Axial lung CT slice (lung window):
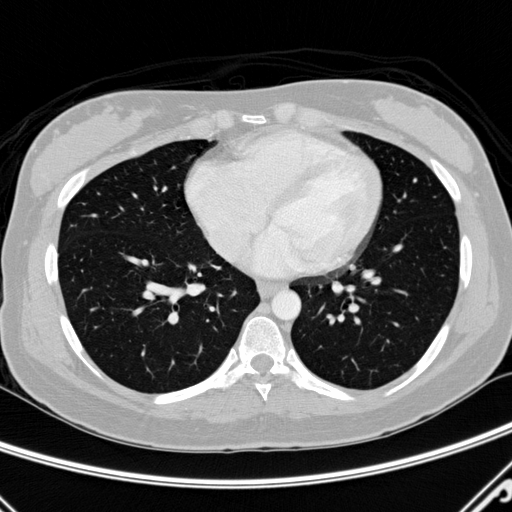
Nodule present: no